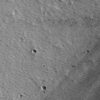
Label: not_dusty